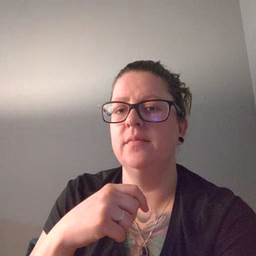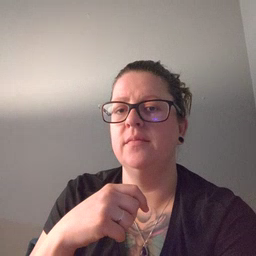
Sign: glasswindow